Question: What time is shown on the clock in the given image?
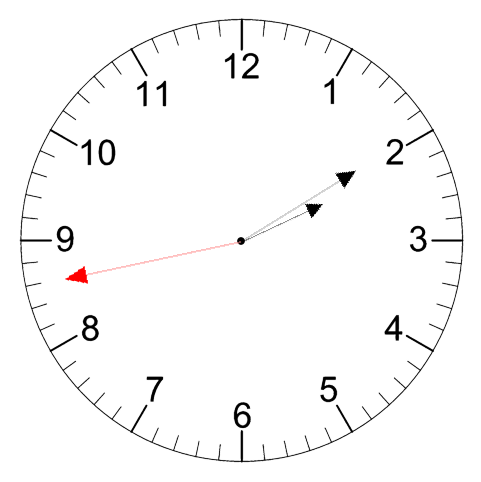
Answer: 02:09:43